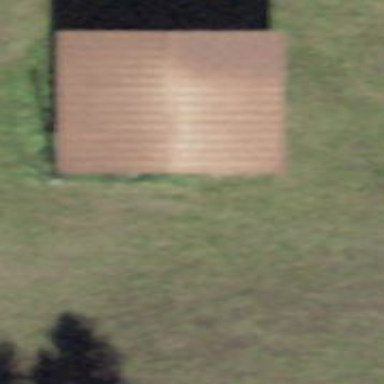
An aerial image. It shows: Rural barn.